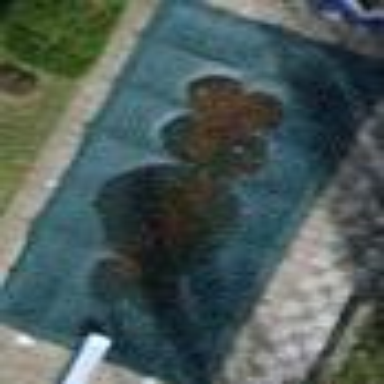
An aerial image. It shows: Swimming pool located in leisure land.